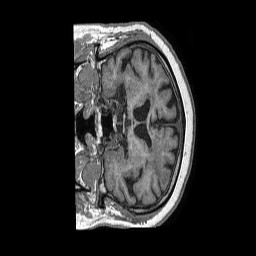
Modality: T1w
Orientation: coronal
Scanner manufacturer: philips
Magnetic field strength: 1.5 T
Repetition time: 0.007732 s
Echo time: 0.003612 s